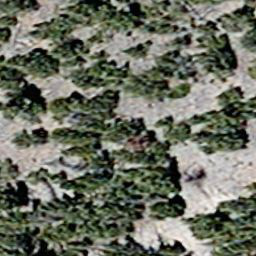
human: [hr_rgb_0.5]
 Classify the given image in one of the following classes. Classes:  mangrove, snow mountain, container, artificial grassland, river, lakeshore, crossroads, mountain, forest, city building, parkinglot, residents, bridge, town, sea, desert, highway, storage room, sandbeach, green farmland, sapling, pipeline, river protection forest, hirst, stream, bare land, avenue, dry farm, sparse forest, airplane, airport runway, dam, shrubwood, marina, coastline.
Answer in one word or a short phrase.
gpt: sparse forest